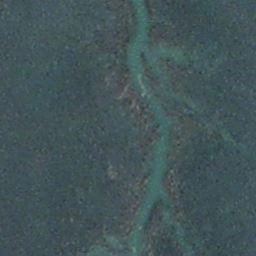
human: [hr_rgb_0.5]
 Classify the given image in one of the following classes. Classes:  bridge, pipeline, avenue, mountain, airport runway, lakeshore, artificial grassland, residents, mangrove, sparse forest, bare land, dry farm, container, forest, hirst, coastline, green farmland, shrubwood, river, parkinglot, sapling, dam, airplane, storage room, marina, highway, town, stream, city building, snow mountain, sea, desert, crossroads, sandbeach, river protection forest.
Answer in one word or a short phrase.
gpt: stream